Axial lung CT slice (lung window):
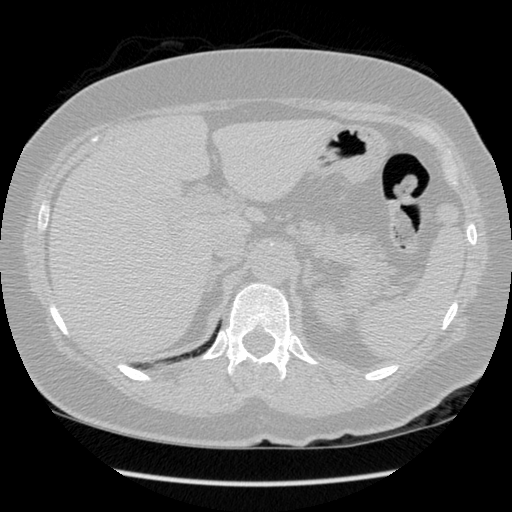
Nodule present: no